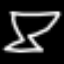
Label: hourglass